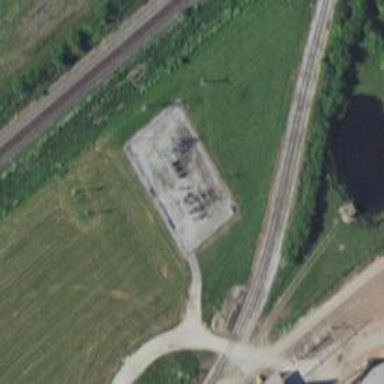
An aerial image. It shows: Power substation.